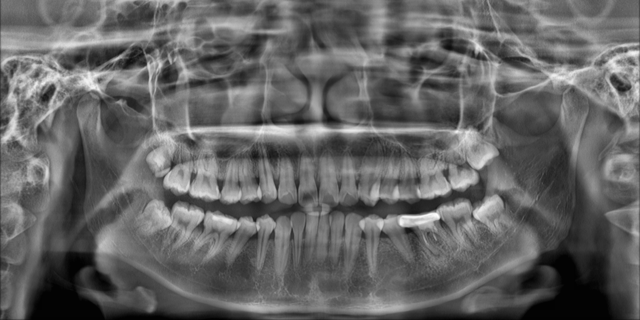
adult